Question: In my version of VB6 the ListView control does not have the 'Checkboxes' property, does it have to be added with a special project reference?, or how should I do it, according to <URL> and the property should be there, what I'm trying to achieve is something similiar to this:

One method I've seen frequently is to use 'lvwMyListView.ListItems(1).Checked = True' to check a specific item, but when I use that all I get is a "Member not found error."
Any help is truly appreciated.
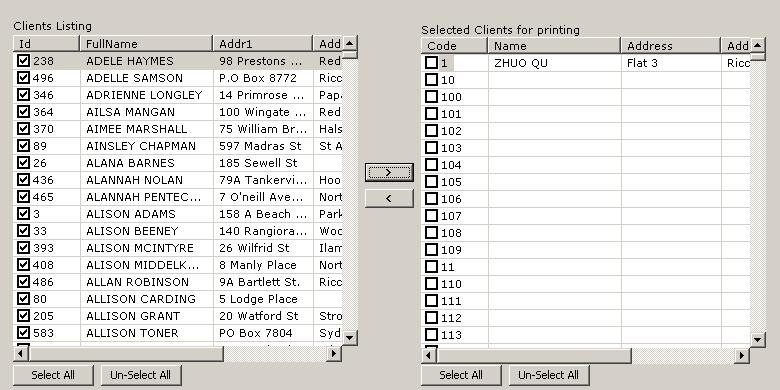
Answer: You are using a VB5 version of the control which does not have the property. Write down the properties so you can reset them. You must remove the control(s) from the v5 comctrl32.ocx from the project before you can remove the reference. Open the components window (+), and uncheck the (SP?) and check . If you don't have VB service pack 6 installed you should find it and install it first. The versio 6 control has the checkboxes property. There are other controls in the DLL, for instance the , , , and so if you are using any of these controls, they will be replaced also.
Note: You can have references to both the v5 and v6 versions in use at the same time so you don't have to immediately remove the v5 reference. I wouldn't do it, but if you don't care, and have other v5 controls in your project you could leave it with both references.